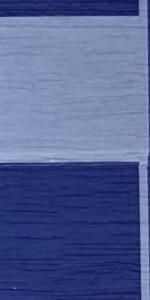
Label: Empty